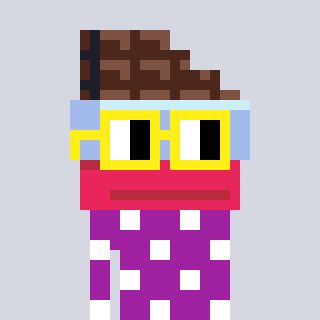
a pixel art character with square yellow glasses, a chocolate-shaped head and a magenta-colored body on a cool background